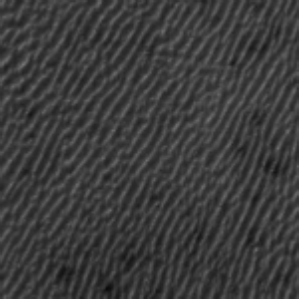
Label: frost